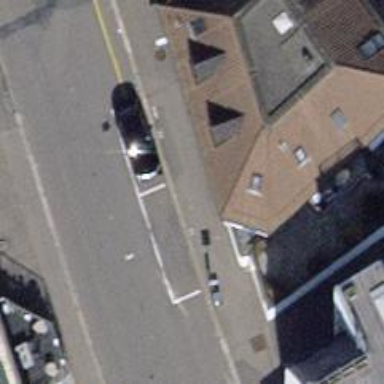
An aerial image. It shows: Pub.